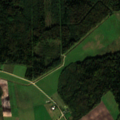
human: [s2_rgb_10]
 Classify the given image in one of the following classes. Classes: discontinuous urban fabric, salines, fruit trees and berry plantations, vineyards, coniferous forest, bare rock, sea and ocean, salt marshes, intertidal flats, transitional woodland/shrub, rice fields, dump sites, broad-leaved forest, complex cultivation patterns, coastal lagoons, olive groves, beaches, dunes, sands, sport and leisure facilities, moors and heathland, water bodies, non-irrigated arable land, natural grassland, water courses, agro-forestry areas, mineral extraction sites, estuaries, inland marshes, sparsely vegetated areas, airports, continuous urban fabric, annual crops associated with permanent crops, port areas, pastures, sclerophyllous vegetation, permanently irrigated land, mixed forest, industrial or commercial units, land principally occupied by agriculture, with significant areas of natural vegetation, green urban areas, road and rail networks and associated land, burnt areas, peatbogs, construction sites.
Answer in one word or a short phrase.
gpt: non-irrigated arable land, pastures, coniferous forest, mixed forest